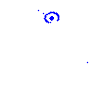
Particle: proton